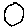
Label: circle